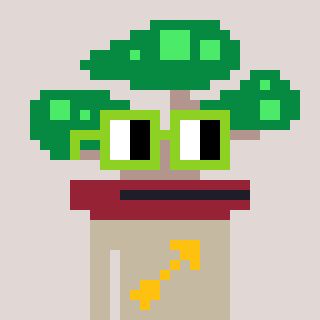
a pixel art character with square light green glasses, a bonsai-shaped head and a bege-colored body on a warm background